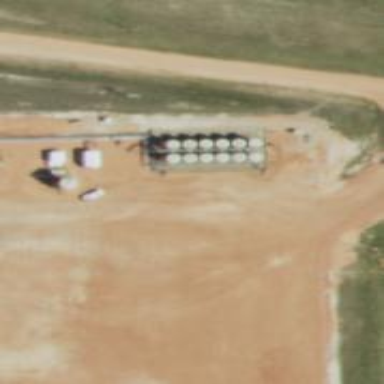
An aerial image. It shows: Storage tank that is man-made.